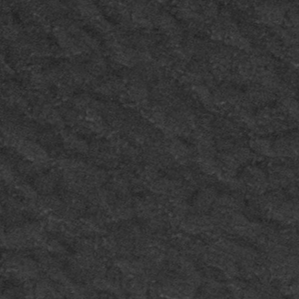
Label: frost